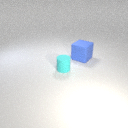
large blue rubber cube to the right of small cyan rubber cylinder